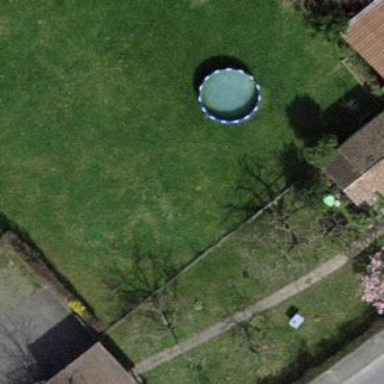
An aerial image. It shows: Garden that is leisure land.